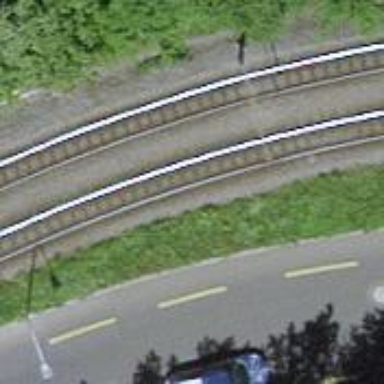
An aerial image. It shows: Tram railway with one track and electrified contact line.